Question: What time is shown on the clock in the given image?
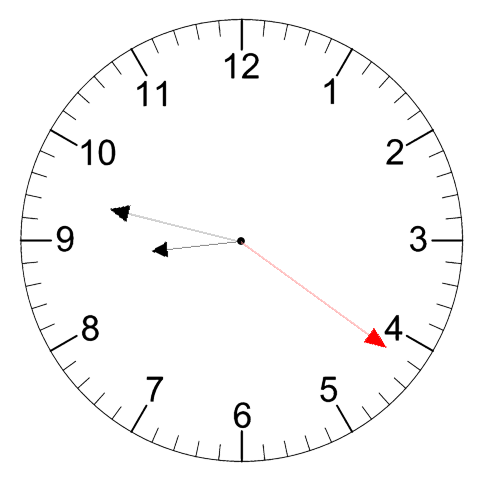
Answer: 08:47:21